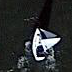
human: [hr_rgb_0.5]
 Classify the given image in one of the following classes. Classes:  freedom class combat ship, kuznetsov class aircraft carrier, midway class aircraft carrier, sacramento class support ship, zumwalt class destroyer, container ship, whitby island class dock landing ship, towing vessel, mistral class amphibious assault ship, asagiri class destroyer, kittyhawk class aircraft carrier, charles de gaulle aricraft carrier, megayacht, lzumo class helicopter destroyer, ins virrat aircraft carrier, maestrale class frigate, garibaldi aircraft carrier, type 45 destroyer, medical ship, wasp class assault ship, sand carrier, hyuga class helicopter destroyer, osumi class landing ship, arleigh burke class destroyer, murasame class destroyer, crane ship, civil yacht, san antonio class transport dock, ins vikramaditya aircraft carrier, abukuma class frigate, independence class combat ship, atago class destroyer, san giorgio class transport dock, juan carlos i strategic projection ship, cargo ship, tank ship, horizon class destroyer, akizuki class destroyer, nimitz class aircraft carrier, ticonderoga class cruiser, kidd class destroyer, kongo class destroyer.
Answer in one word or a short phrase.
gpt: Civil yacht